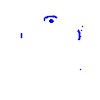
Particle: pion